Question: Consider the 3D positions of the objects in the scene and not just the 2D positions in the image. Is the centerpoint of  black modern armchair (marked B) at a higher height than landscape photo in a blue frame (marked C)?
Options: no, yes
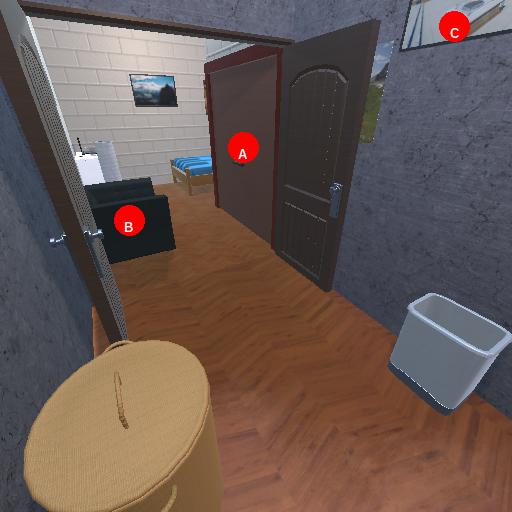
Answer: no